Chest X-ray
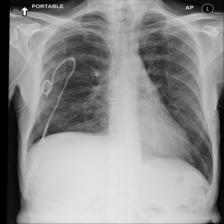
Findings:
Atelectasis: negative
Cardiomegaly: negative
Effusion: negative
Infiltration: negative
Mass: negative
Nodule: positive
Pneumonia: negative
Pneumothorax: positive
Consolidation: negative
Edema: negative
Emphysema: negative
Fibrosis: negative
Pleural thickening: negative
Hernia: negative